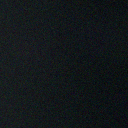
Screen state: off